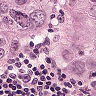
Metastatic tissue present: yes